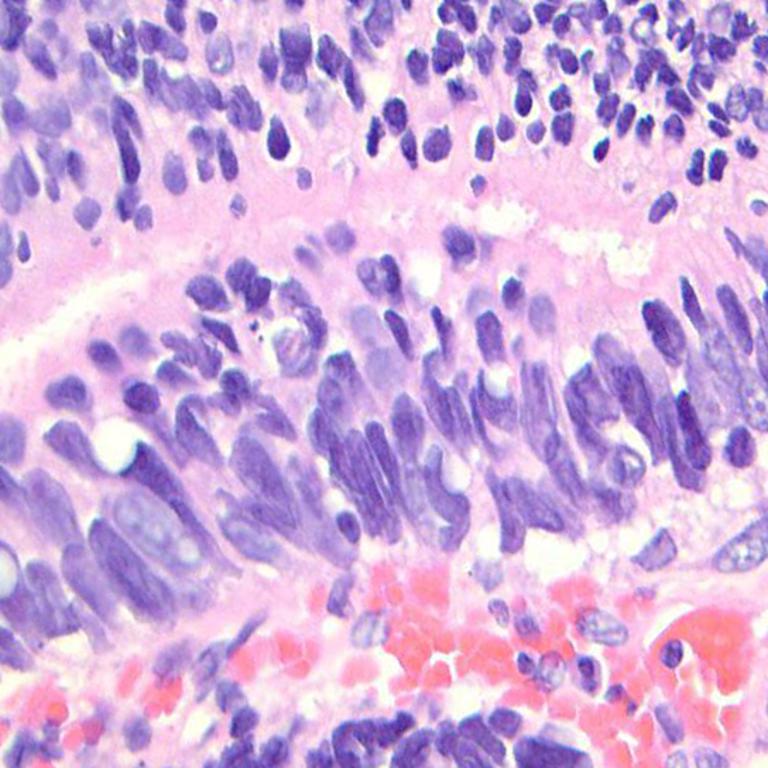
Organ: colon
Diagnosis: adenocarcinomas